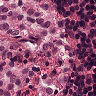
Metastatic tissue present: no